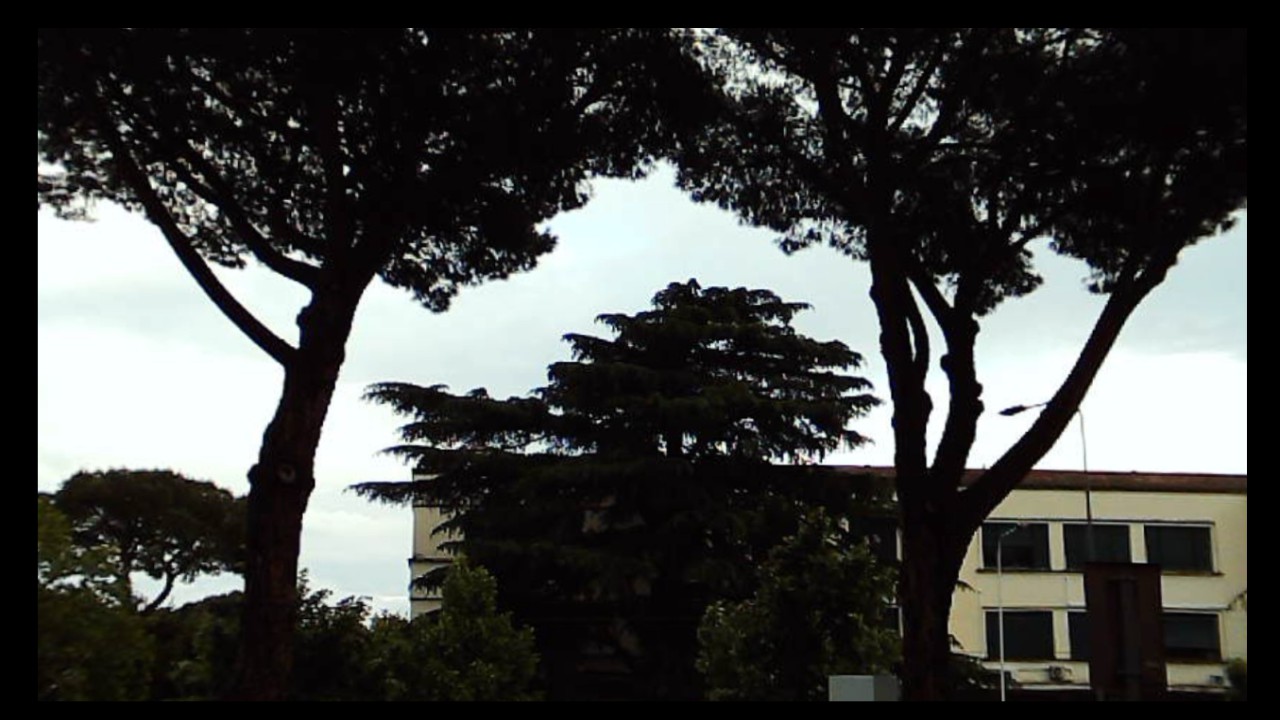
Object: DarwinFPV cineape20